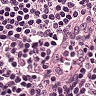
Metastatic tissue present: no